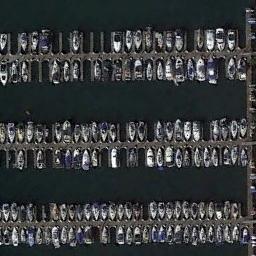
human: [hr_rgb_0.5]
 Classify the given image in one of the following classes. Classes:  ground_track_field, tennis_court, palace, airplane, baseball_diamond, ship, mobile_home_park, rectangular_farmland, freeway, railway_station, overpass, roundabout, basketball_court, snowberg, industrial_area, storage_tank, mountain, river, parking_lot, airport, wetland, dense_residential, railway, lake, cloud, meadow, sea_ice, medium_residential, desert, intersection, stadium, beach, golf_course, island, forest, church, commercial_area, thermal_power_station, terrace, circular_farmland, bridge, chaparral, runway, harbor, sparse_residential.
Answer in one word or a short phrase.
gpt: harbor